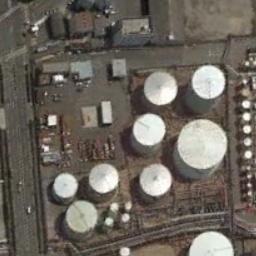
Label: storage_tank